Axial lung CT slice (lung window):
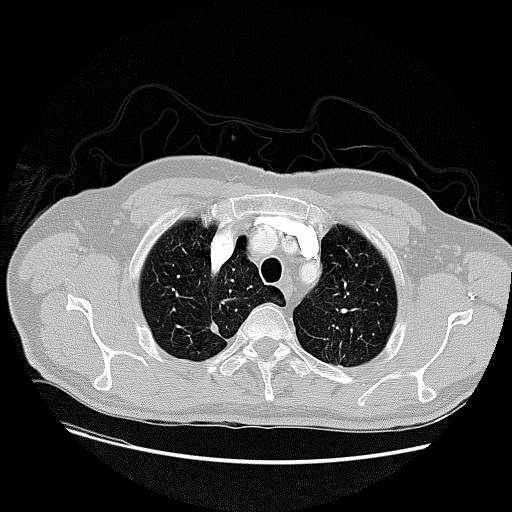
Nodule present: no